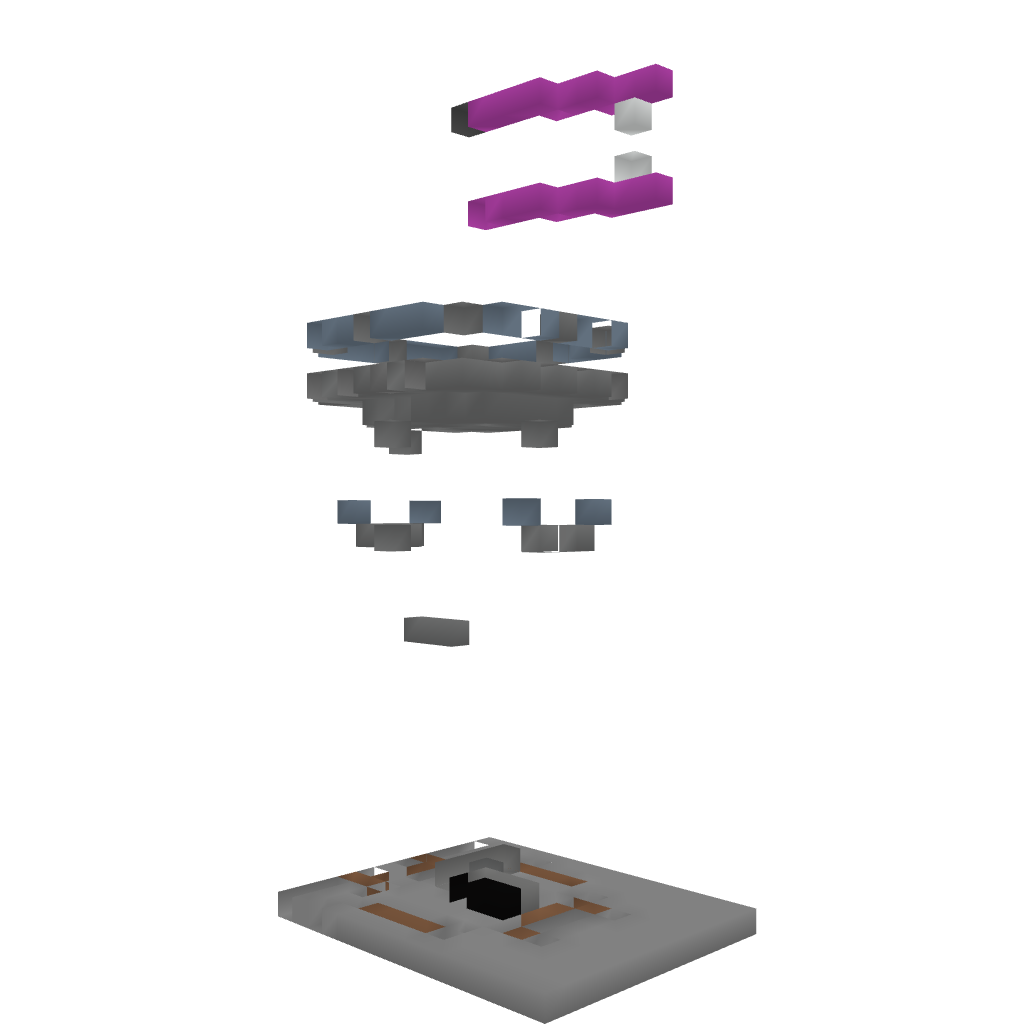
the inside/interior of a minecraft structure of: Fort Tower